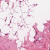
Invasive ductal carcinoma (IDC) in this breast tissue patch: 0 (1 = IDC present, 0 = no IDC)